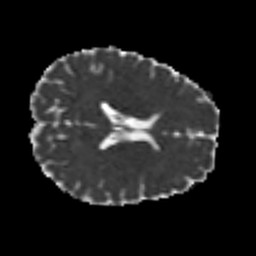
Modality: MD
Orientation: axial
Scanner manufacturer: siemens
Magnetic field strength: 3 T
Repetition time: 9.6 s
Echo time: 0.077 s